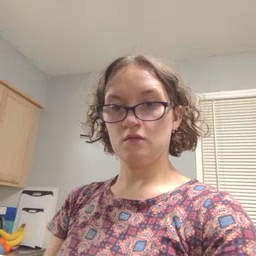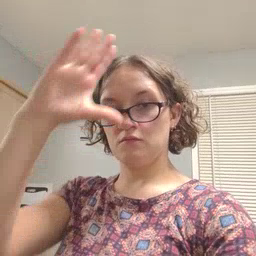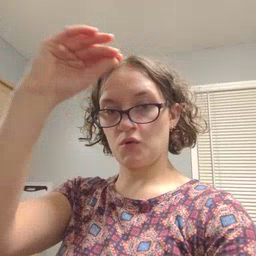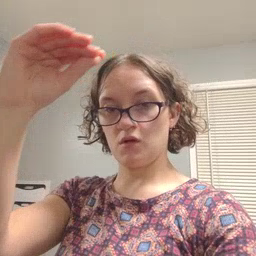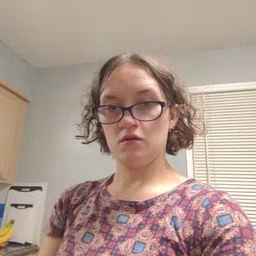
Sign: boy